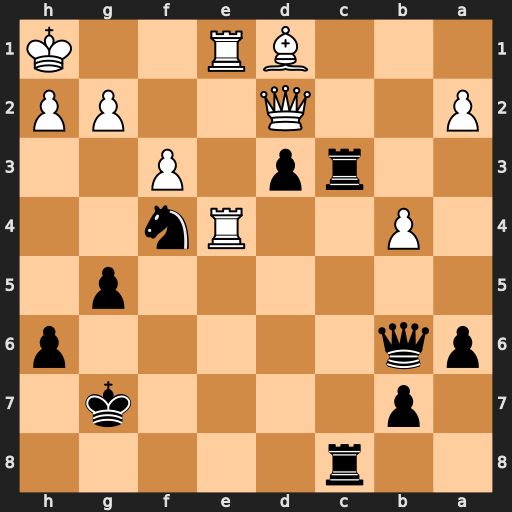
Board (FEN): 2r5/1p4k1/pq5p/6p1/1P2Rn2/2rp1P2/P2Q2PP/3BR2K
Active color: b
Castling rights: -
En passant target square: -
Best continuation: Rc2 Re7+ Kf6 Bxc2 Rxc2